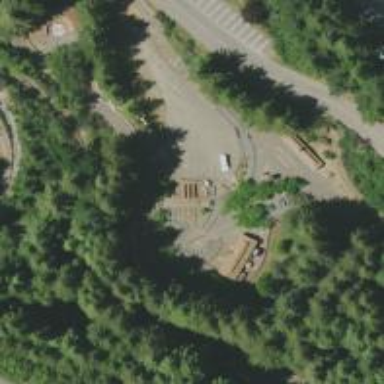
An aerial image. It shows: Miniature railway.